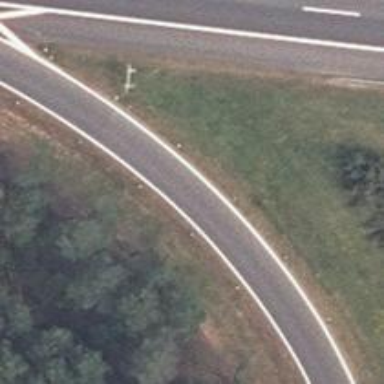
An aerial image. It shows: Asphalt motorway link.